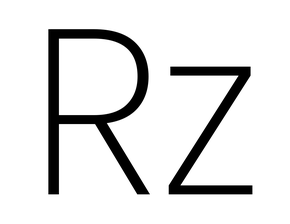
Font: Poppins-ExtraLight